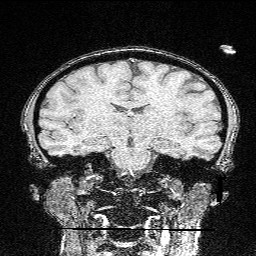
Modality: FLASH
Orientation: sagittal
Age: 23
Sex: female